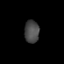
Tissue: prostate
Cell type: T cells
Senescence score: 0.7439
Nuclear area (px): 326
Mean DAPI intensity: 72.454